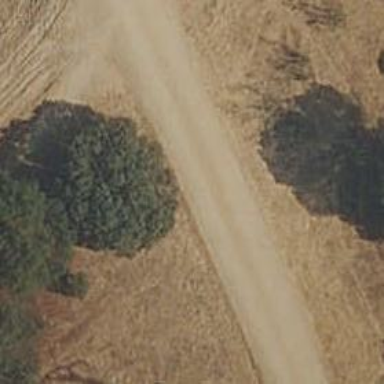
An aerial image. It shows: Dirt footway.